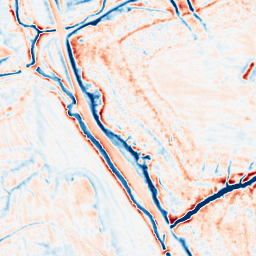
Category: multiscale
Decomposition family: dog_multiscale
Decomposition parameters: sigma_ratio: 1.6
n_scales: 4
base_sigma: 0.5
Upsampling method: cubic_mitchell
Upsampling parameters: scale: 4
Upsampling scale: 4